Question: I'm having trouble positioning and aligning the domain values in AndroidPlot. I've attached a screenshot of what I have so far.
Since I'm formatting Unix timestamp as MMM-yy and setting the domain label orientation to -90 degrees, the labels tends to overlap the graph area (as shown below). Is there a way to move the domain labels? I prefer to use 'setDomainLabelVerticalOffset()' as the 'XYGraphWidget' doesn't re-size itself to accommodate the changes from offsetting.
The domain labels seem to be aligned from bottom. This is very clear if you look at "Jul-07" and "May-09" labels in the screenshot below. Is is possible to align the labels from top?

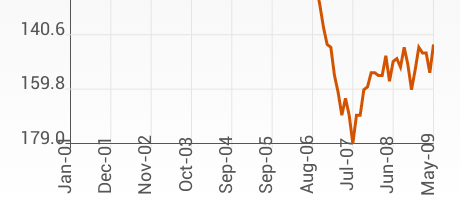
Answer: One thing you can do is set the justification of the labels being drawn. If memory serves, the default is center justified and what you probably want is right justified:
'''
plot.getGraphWidget().getDomainLabelPaint().setTextAlign(Paint.Align.RIGHT);
'''
Nick